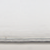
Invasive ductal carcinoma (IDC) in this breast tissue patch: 0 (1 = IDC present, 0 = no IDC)